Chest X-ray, PA view. Patient: 66 years old, sex M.
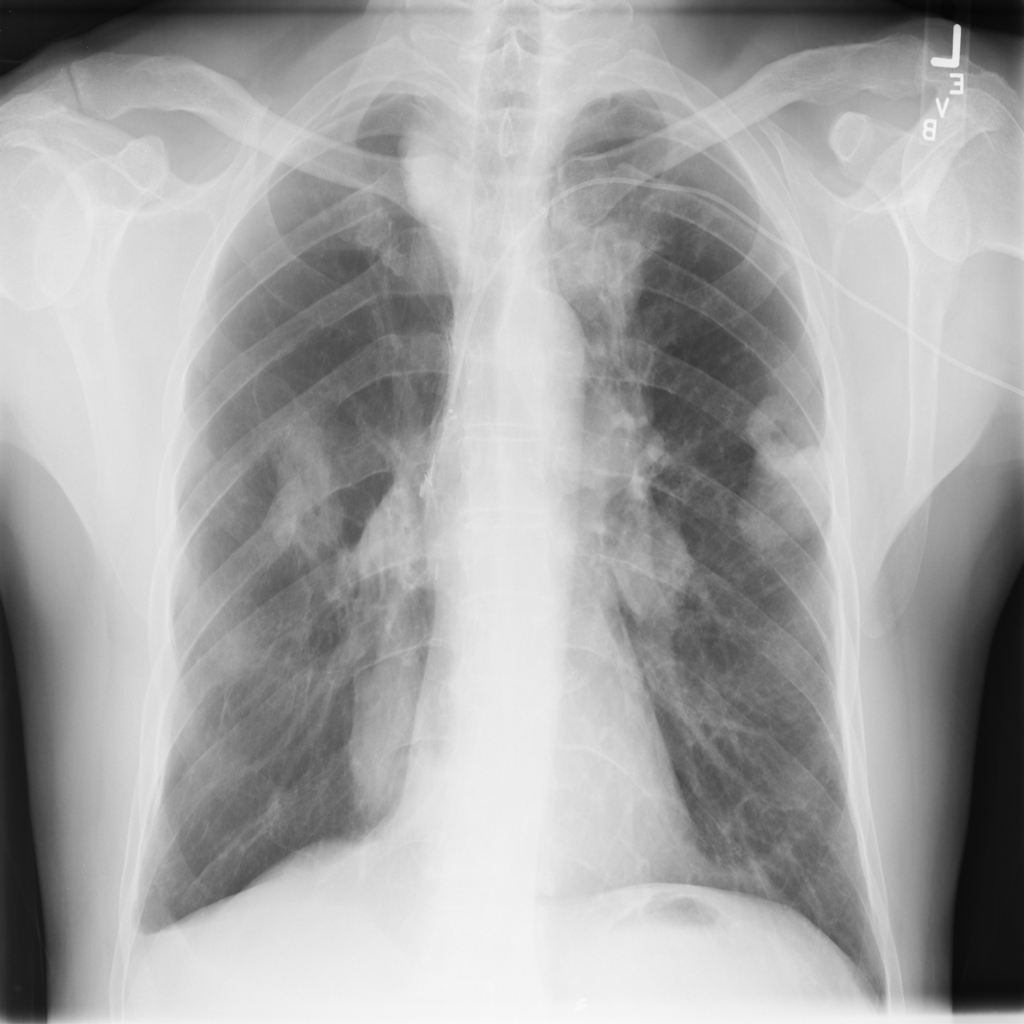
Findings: Effusion, Mass